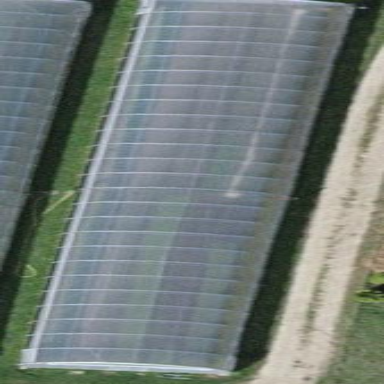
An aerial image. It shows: Greenhouse.